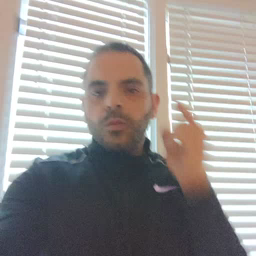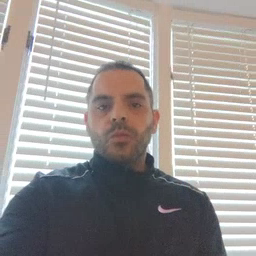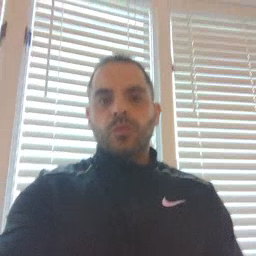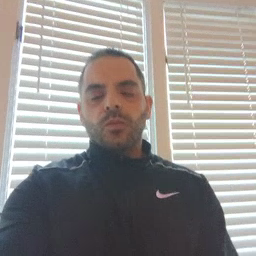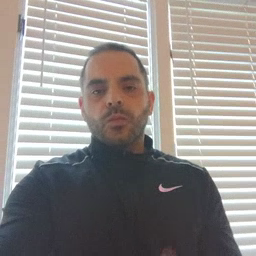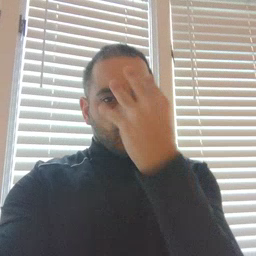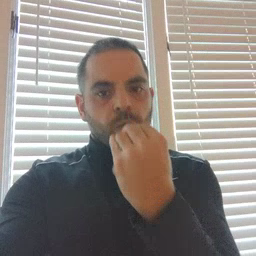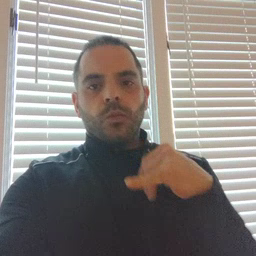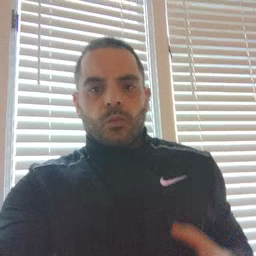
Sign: pajamas